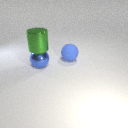
large green metal cylinder above large blue metal sphere